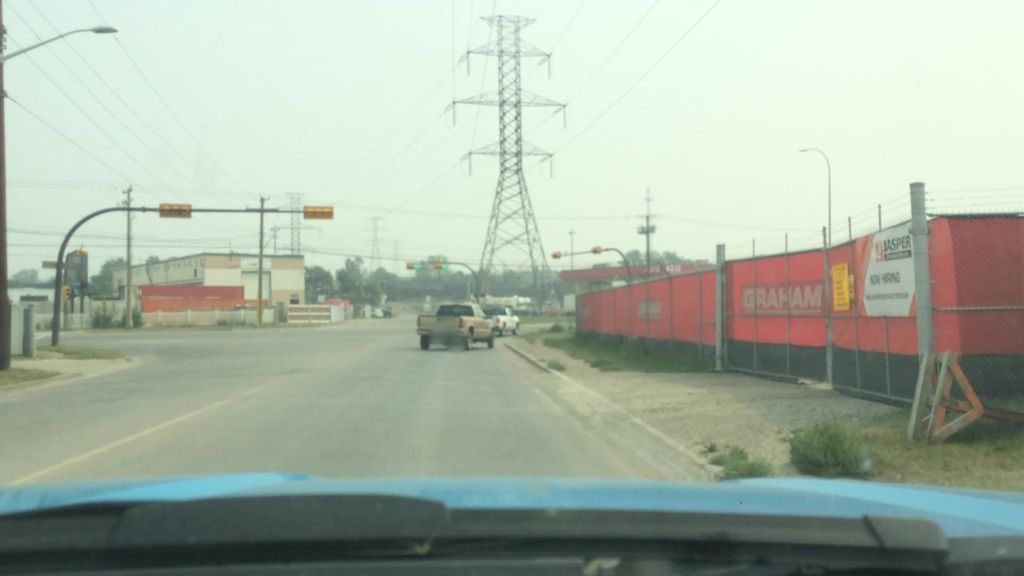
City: calgary